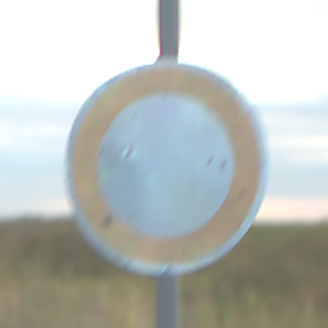
Verkehrszeichen: VerbotFahrzeugeAllerArt
Umgebung: Outdoor, RoadRail
Tageszeit: SunriseSunset
Wetter: PartlyCloudy
Licht: Natural
Jahreszeit: NotSpecified
Kontrast: MediumContrast